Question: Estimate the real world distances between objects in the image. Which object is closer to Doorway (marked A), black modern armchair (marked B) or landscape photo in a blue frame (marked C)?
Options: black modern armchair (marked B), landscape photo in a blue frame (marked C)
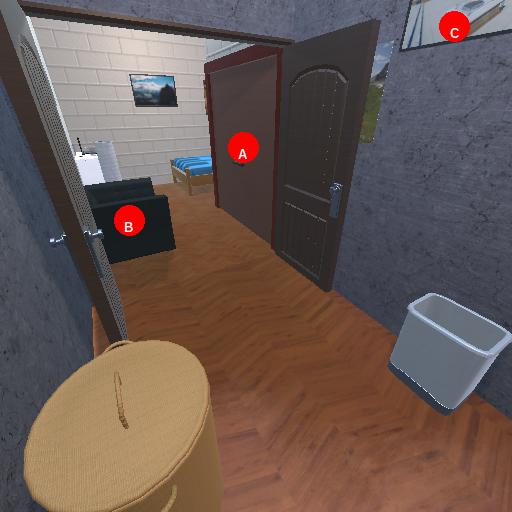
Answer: black modern armchair (marked B)